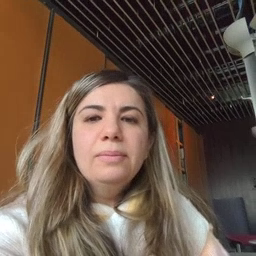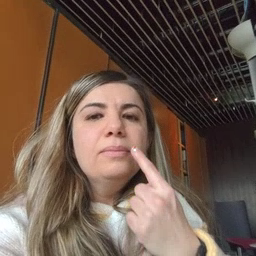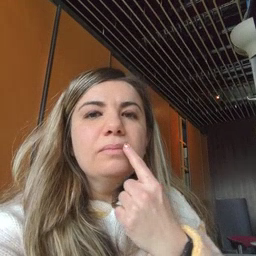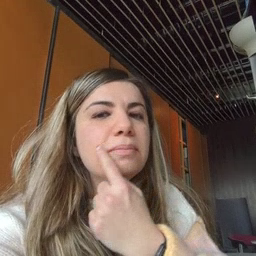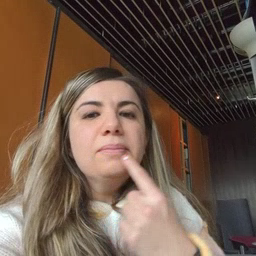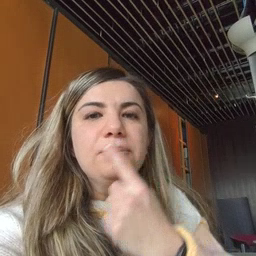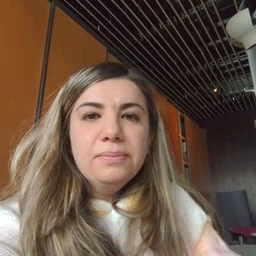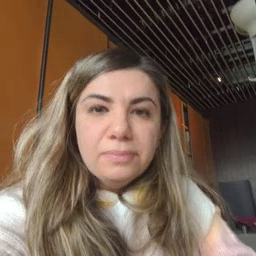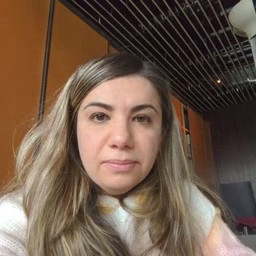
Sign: mouth